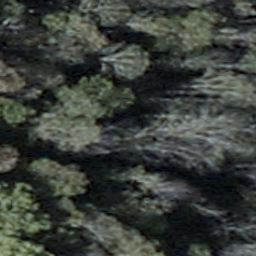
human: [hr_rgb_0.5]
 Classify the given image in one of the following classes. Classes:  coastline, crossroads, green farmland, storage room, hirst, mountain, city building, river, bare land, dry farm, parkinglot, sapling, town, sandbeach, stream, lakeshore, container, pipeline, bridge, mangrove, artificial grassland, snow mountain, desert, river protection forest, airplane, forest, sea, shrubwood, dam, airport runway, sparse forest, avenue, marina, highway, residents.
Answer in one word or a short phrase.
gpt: shrubwood